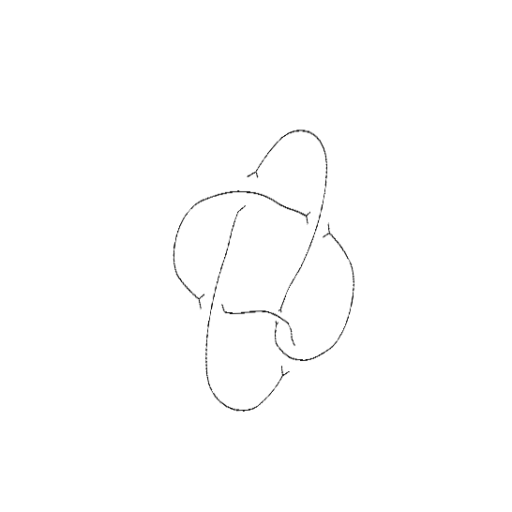
Crossing number: 5